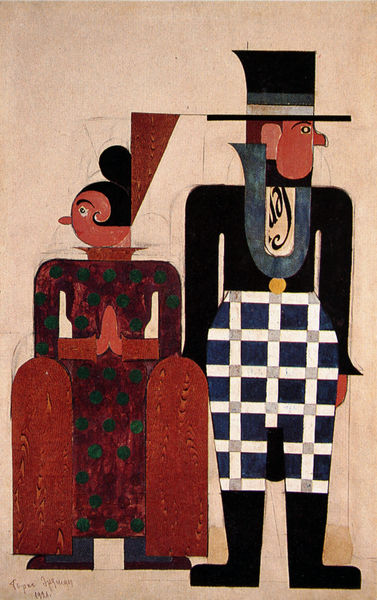
Titel: Kostümentwurf zu "Die Sparbüchse" von Eugène Labiche
Künstler: Boris Erdman
Standort: Moskau
Institution: Staatliches Bachruschin-Museum
Schlagwörter: blau, fuß, hand, mann, weiß, gelb, grün, menschen, braun, bunt, busen, frau, frisur, geste, grau, haar, hintergrund, kariert, kleid, kleider, mund, nase, ohr, orange, profil, schwarz, rot, beige, flächig, zylinder, anzug, bart, hose, profile, arm, arme, augen, falten, gesicht, kragen, stehen, gesten, hände, signatur, auge, paar, blatt, theater, lippen, locke, locken, ohren, schultern, taille, brüste, dutt, füße, zwei, farbe, grafik, graphik, naiv, signiert, dielen, figuren, frack, nasen, hutband, bretter, schriftzeichen, krempe, punkte, abgewandt, maske, gepunktet, grafisch, tupfen, stiefel, beten, entwurf, graphisch, quadrate, kostüme, frauz, russisch, kringel, nebeneinander, spanierin, rechts und links, buseb, flamanco, mundlos, qaudrate